Interaction volume radius: 5 \u00c5
Interaction volume height: 50 \u00c5
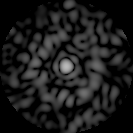
Disorder parameter: 0.8336